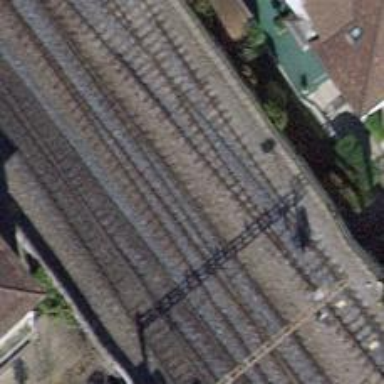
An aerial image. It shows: Rail siding with electrified contact lines.